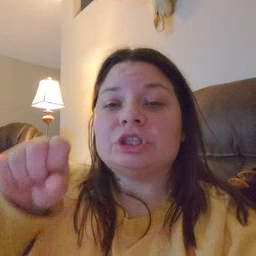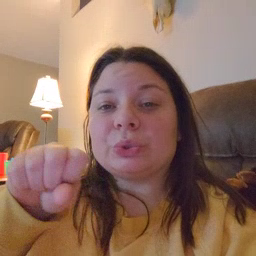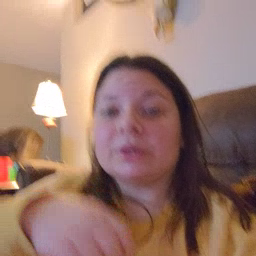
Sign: shoe